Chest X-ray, PA view. Patient: 23 years old, sex M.
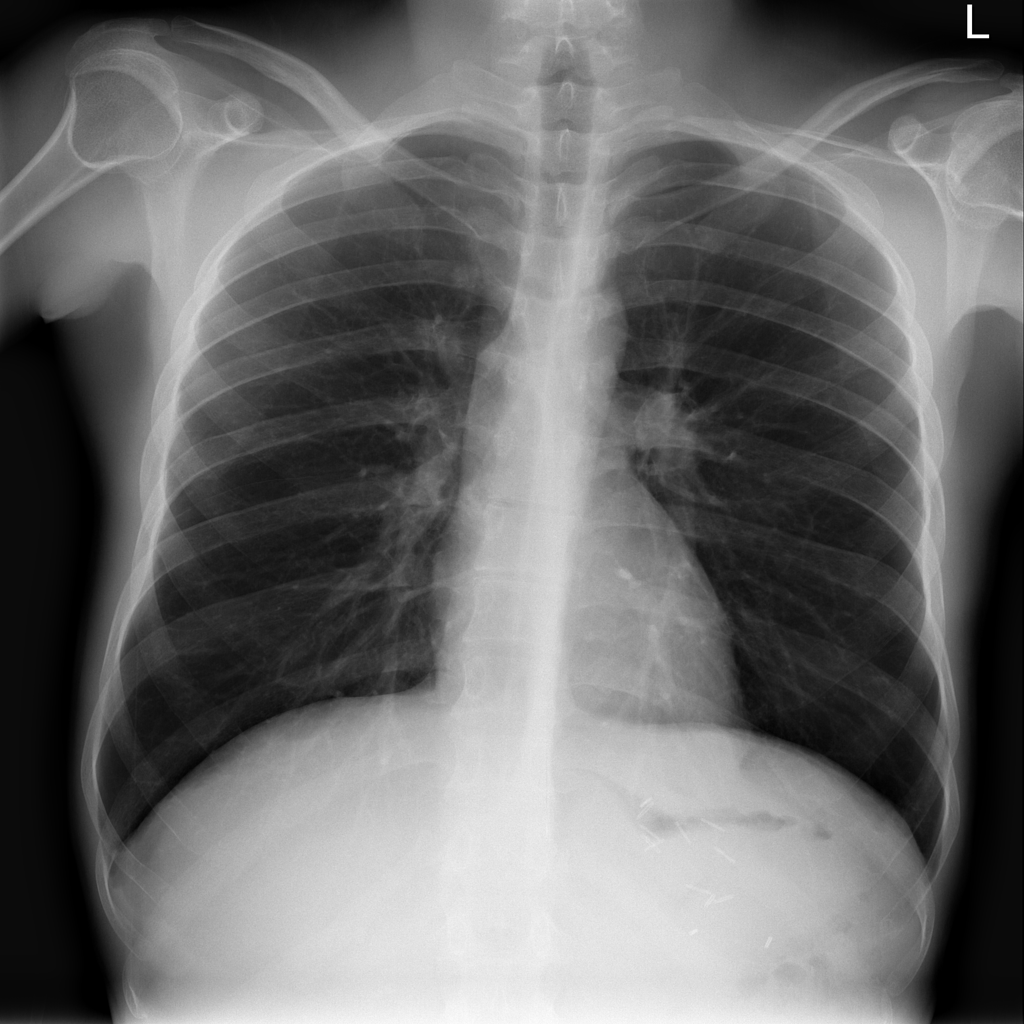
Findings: No Finding